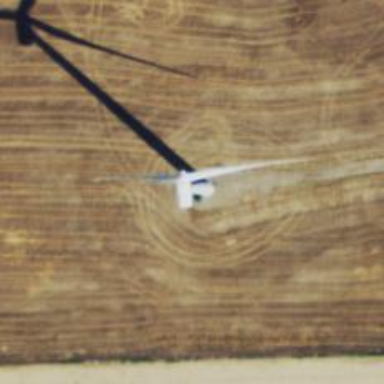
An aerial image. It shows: Wind generator with horizontal axis. The generator is wind turbine.